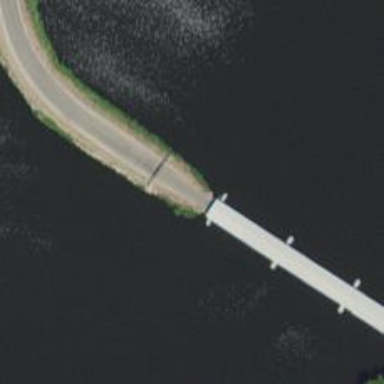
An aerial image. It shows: Covered bridge over tertiary road.